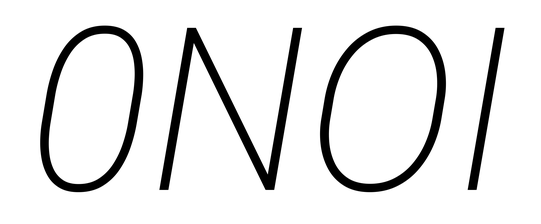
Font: Roboto-Italic_ExtraLight_Italic